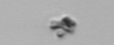
Label: detritus